Question: I have a JavaFX application which has only one FXML file. In this file I have one AnchorPane which has a StackPane inside it. Here is the screenshot:

When I start this application, I want to resize StackPane automatically with the AnchorPane. Thus; StackPane will get the current avaliable width and height automatically. At the moment when I resize the application, AnchorPane is being resized automatically but StackPane stays as his fixed size.
How can I resize the StackPane automatically and make it fully stretched inside its parent panel?
'''
package app;
import javafx.application.Application;
import javafx.fxml.FXMLLoader;
import javafx.scene.Parent;
import javafx.scene.Scene;
import javafx.stage.Stage;
public class Main extends Application {
public static void main(String[] args) {
Application.launch(args);
}
@Override
public void start(Stage stage) throws Exception {
Parent root = FXMLLoader.load(getClass().getResource("Main.fxml"));
Scene scene = new Scene(root,800,600);
scene.getStylesheets().add(this.getClass().getResource("/app/style1.css").toExternalForm());
stage.setScene(scene);
stage.show();
}
}
'''
'''
package app;
import java.net.URL;
import java.util.ResourceBundle;
import javafx.fxml.FXML;
import javafx.fxml.Initializable;
import javafx.scene.layout.AnchorPane;
import javafx.scene.layout.StackPane;
public class MainController implements Initializable {
@FXML
private AnchorPane anchorPane;
@FXML
private StackPane stackPane;
@Override
public void initialize(URL url, ResourceBundle rb) {
stackPane.setPrefSize(anchorPane.getPrefWidth(), anchorPane.getPrefHeight()); //didn't work
}
}
'''
'''
<?xml version="1.0" encoding="UTF-8"?>
<?import java.lang.*?>
<?import java.util.*?>
<?import javafx.scene.*?>
<?import javafx.scene.control.*?>
<?import javafx.scene.layout.*?>
<AnchorPane fx:id="anchorPane" xmlns:fx="http://javafx.com/fxml" fx:controller="app.MainController">
<StackPane fx:id="stackPane" ></StackPane>
</AnchorPane>
'''
'''
#anchorPane {
-fx-border-width: 2px;
-fx-border-color: chartreuse;
}
#stackPane {
-fx-border-width: 2px;
-fx-border-color: red;
/* didn't work */
-fx-hgap: 100%;
-fx-vgap: 100%;
}
'''
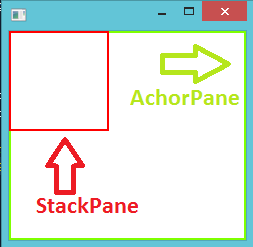
Answer: After hours of searching and testing finally got it just after posting the question!
You can use the "" fxml commands with the value "0.0" to fit/stretch/align the child elements inside a AnchorPane. So, these commands tell to child element to follow its parent while resizing.
My updated code Main.fxml
'''
<?xml version="1.0" encoding="UTF-8"?>
<?import java.lang.*?>
<?import java.util.*?>
<?import javafx.scene.*?>
<?import javafx.scene.control.*?>
<?import javafx.scene.layout.*?>
<AnchorPane fx:id="anchorPane" xmlns:fx="http://javafx.com/fxml" fx:controller="app.MainController">
<!--<StackPane fx:id="stackPane" ></StackPane>--> <!-- replace with the following -->
<StackPane fx:id="stackPane" AnchorPane.topAnchor="0.0" AnchorPane.bottomAnchor="0.0" AnchorPane.leftAnchor="0.0" AnchorPane.rightAnchor="0.0" ></StackPane>
</AnchorPane>
'''
Here is the result:

For api documentation: <URL>